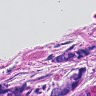
Metastatic tissue present: yes